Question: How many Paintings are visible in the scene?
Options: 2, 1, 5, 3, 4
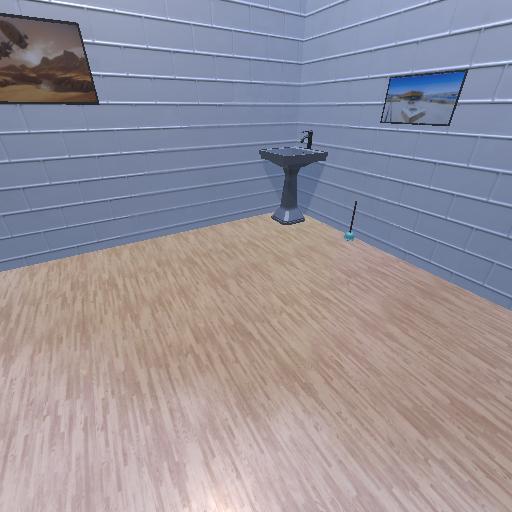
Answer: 2